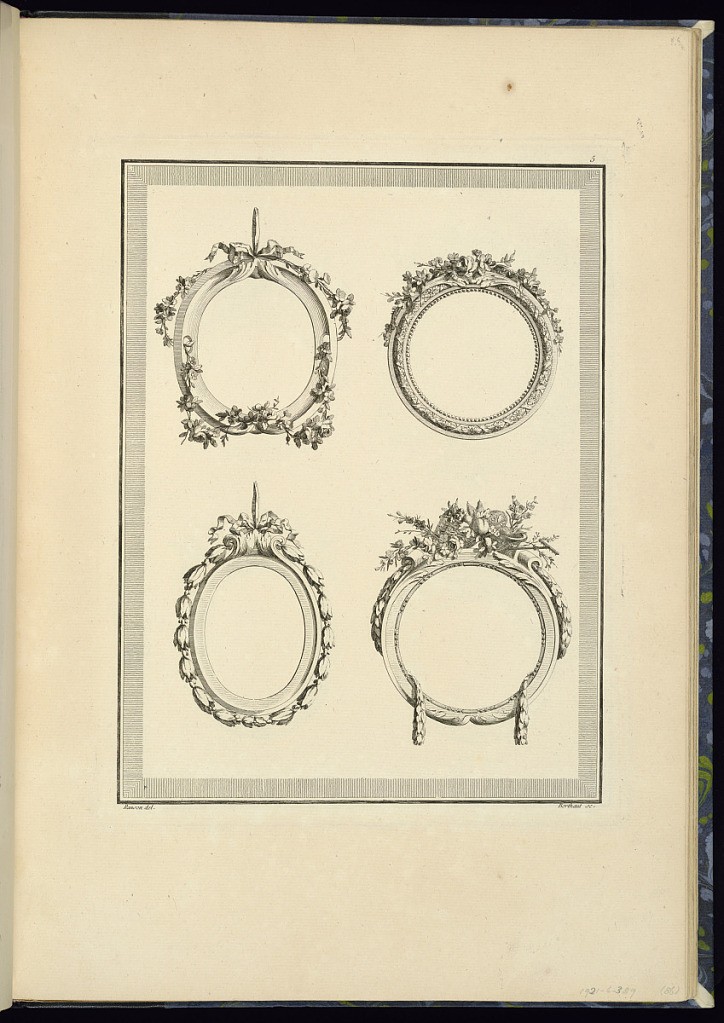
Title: Four Medallion or Frame Designs
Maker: Pierre Ranson, French, 1736–1786
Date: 1778
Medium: Etching on laid paper
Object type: Print
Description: Four designs for medallions or frames, oval and round, decorated with moldings and topped with trophies. The ornament and motifs include laurel leaves, ribbon, beads, scrolling acanthus leaves, foliate branches, flowers, rosettes, basket of fruit, potted plant, and a rake. The plate is numbered and signed.